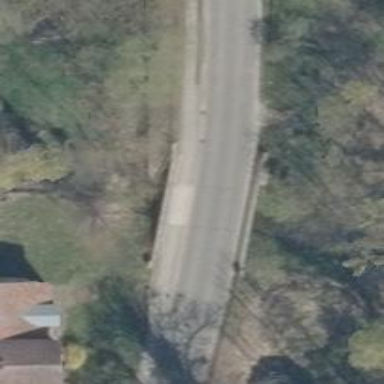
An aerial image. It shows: Tertiary road with asphalt surface.